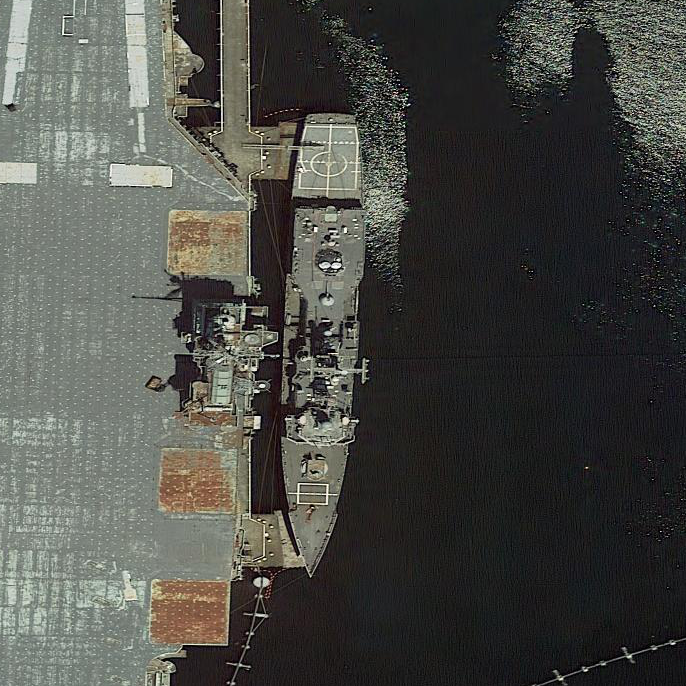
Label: cruiser